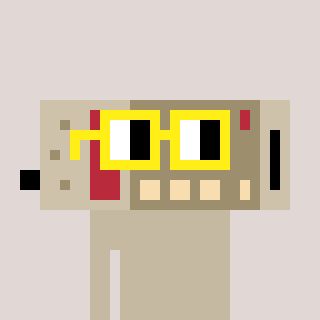
a pixel art character with square yellow glasses, a cordless phone-shaped head and a yellow-colored body on a warm background